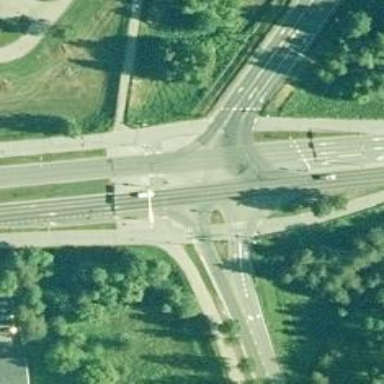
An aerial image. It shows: Crossing on the road.